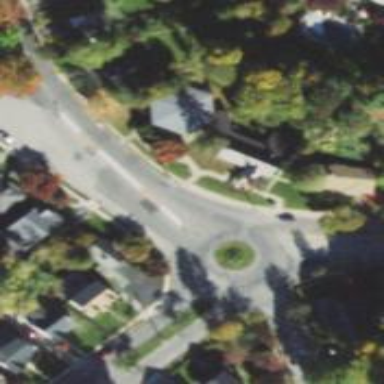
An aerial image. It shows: Tertiary road with asphalt surface leading to roundabout.